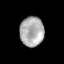
Tissue: lung
Cell type: Epithelial cells
Senescence score: 0.241
Nuclear area (px): 702
Mean DAPI intensity: 171.15